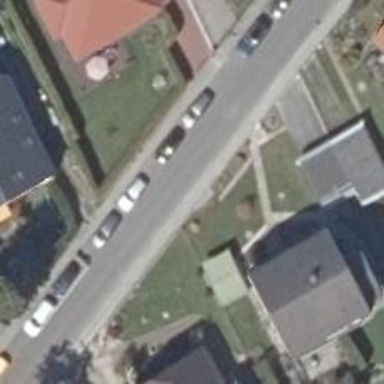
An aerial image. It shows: Asphalt road in residential area.